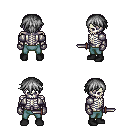
a pixel art fantasy rpg character, male body template, skeleton, steel arm armor, teal pants, gray short bangs hairstyle, metal gloves, black shoes, dagger, four views (front, back, left, right), 2x2 character sprite sheet, small pixel art, hard edges, no anti-aliasing